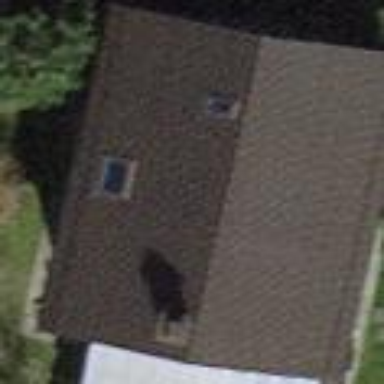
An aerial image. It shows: Building with tiled roof.